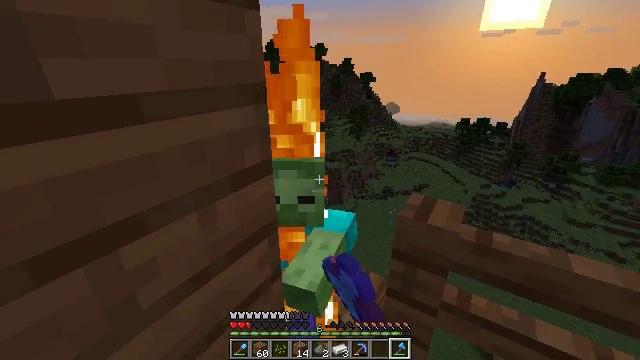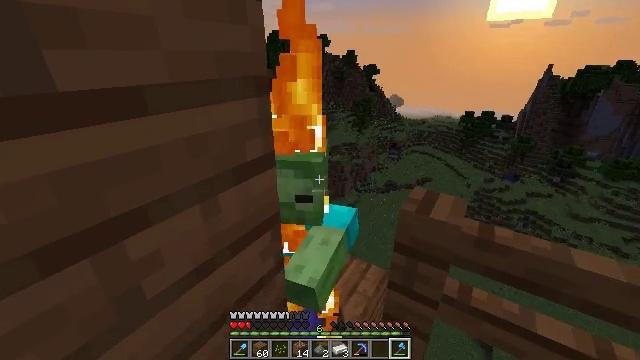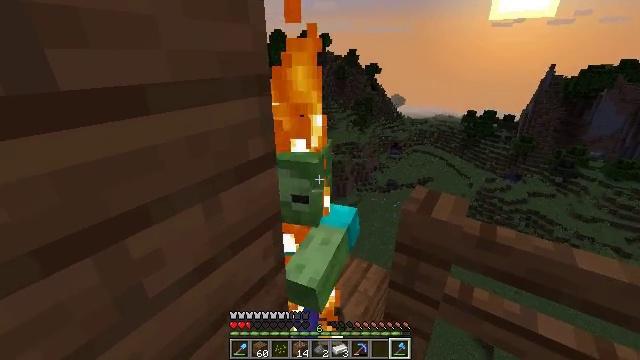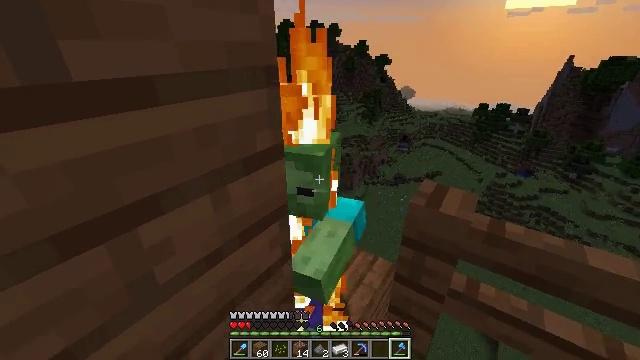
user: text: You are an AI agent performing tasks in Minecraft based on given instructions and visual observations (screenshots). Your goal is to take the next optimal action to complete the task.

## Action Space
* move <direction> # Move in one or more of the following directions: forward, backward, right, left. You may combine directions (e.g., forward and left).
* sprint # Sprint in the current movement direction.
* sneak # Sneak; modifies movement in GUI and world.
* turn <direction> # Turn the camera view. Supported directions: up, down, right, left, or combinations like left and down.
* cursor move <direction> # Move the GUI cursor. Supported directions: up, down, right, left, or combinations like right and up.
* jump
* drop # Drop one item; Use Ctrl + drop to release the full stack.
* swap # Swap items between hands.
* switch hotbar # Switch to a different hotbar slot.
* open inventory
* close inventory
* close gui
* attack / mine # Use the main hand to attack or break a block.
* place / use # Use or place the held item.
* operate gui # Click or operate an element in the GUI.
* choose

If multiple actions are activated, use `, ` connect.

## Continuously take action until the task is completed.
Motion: motion action
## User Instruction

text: Kill mobs.
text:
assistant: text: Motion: turn down, attack / mine
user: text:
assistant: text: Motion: attack / mine
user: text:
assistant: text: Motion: turn left and down, attack / mine
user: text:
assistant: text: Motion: attack / mine